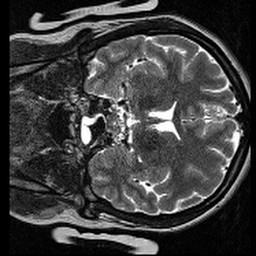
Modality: T2w
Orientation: coronal